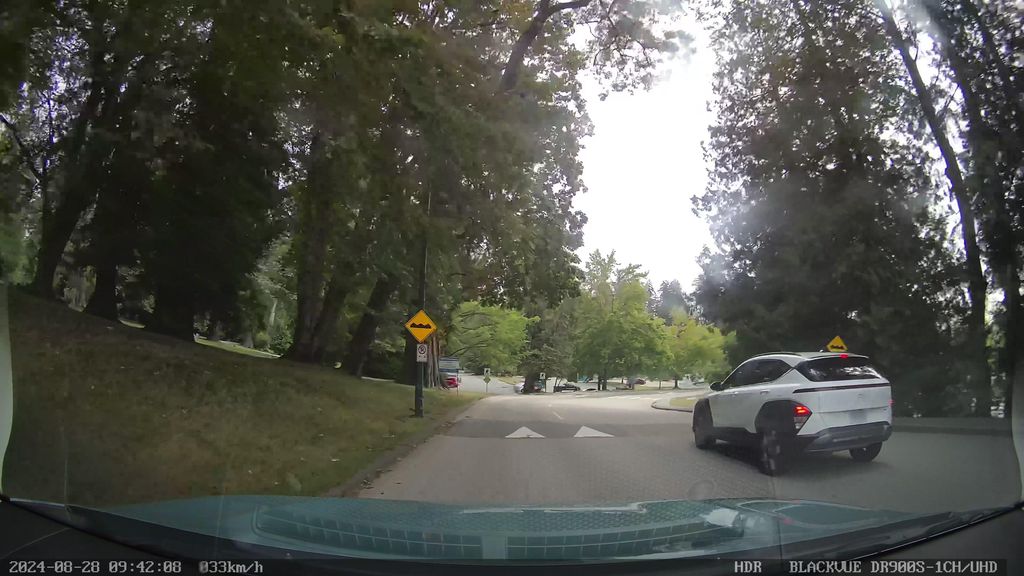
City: vancouver